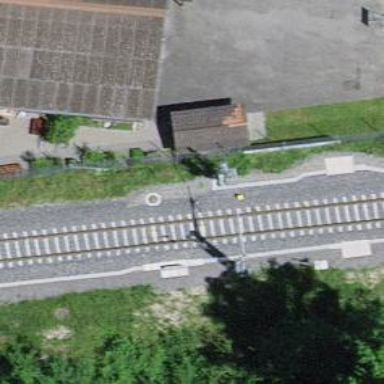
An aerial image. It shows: Railway signal.